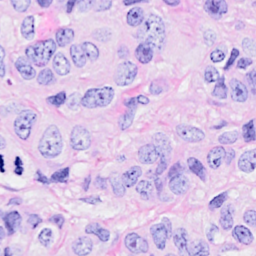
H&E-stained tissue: Breast